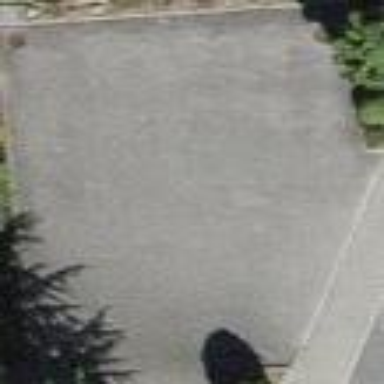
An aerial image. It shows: Parking area with asphalt surface.